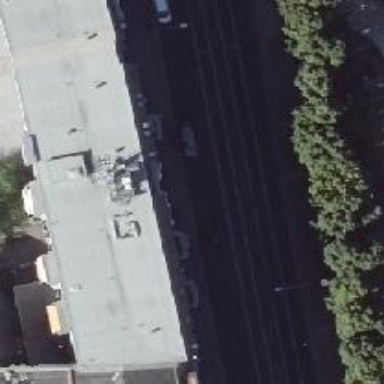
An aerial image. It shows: Clothing store.